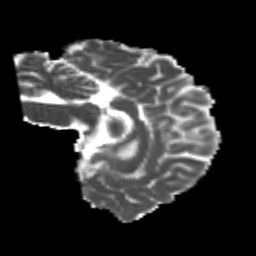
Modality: MD
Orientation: sagittal
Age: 24
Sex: male
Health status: healthy
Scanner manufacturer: philips
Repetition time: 7.387 s
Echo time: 0.08599 s